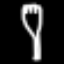
Label: fork